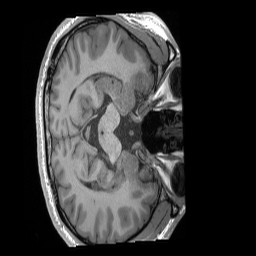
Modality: T1w
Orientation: axial
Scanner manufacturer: siemens
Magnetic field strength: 3 T
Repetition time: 2.4 s
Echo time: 0.00224 s